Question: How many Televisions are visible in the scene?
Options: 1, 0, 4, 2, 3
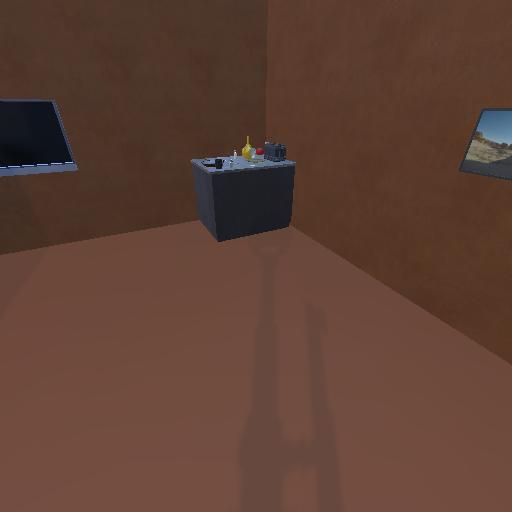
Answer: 1